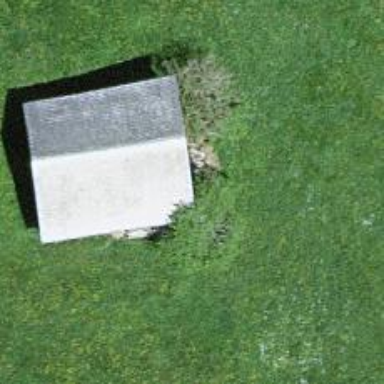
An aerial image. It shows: Gabled roof on farm auxiliary building.